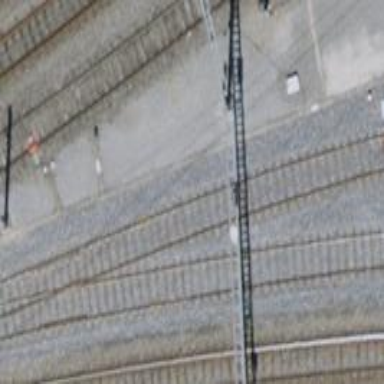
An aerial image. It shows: Railway yard with single rail track. The electrified track has contact line for power supply.